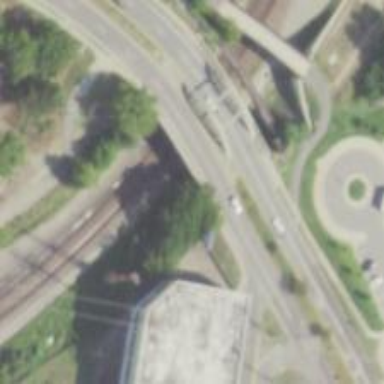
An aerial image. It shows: Primary highway passing over bridge with beam structure.